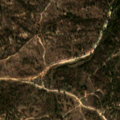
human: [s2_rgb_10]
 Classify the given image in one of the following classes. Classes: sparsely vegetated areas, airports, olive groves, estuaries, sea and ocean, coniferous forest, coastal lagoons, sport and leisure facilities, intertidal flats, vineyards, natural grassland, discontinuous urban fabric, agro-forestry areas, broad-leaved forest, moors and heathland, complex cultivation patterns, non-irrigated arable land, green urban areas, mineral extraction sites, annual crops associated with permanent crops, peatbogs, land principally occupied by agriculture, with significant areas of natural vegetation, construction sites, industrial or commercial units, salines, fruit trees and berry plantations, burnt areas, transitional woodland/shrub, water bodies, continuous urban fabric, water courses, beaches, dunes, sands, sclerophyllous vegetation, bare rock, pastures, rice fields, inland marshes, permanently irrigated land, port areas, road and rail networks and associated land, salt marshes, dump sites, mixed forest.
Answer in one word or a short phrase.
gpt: broad-leaved forest, mixed forest